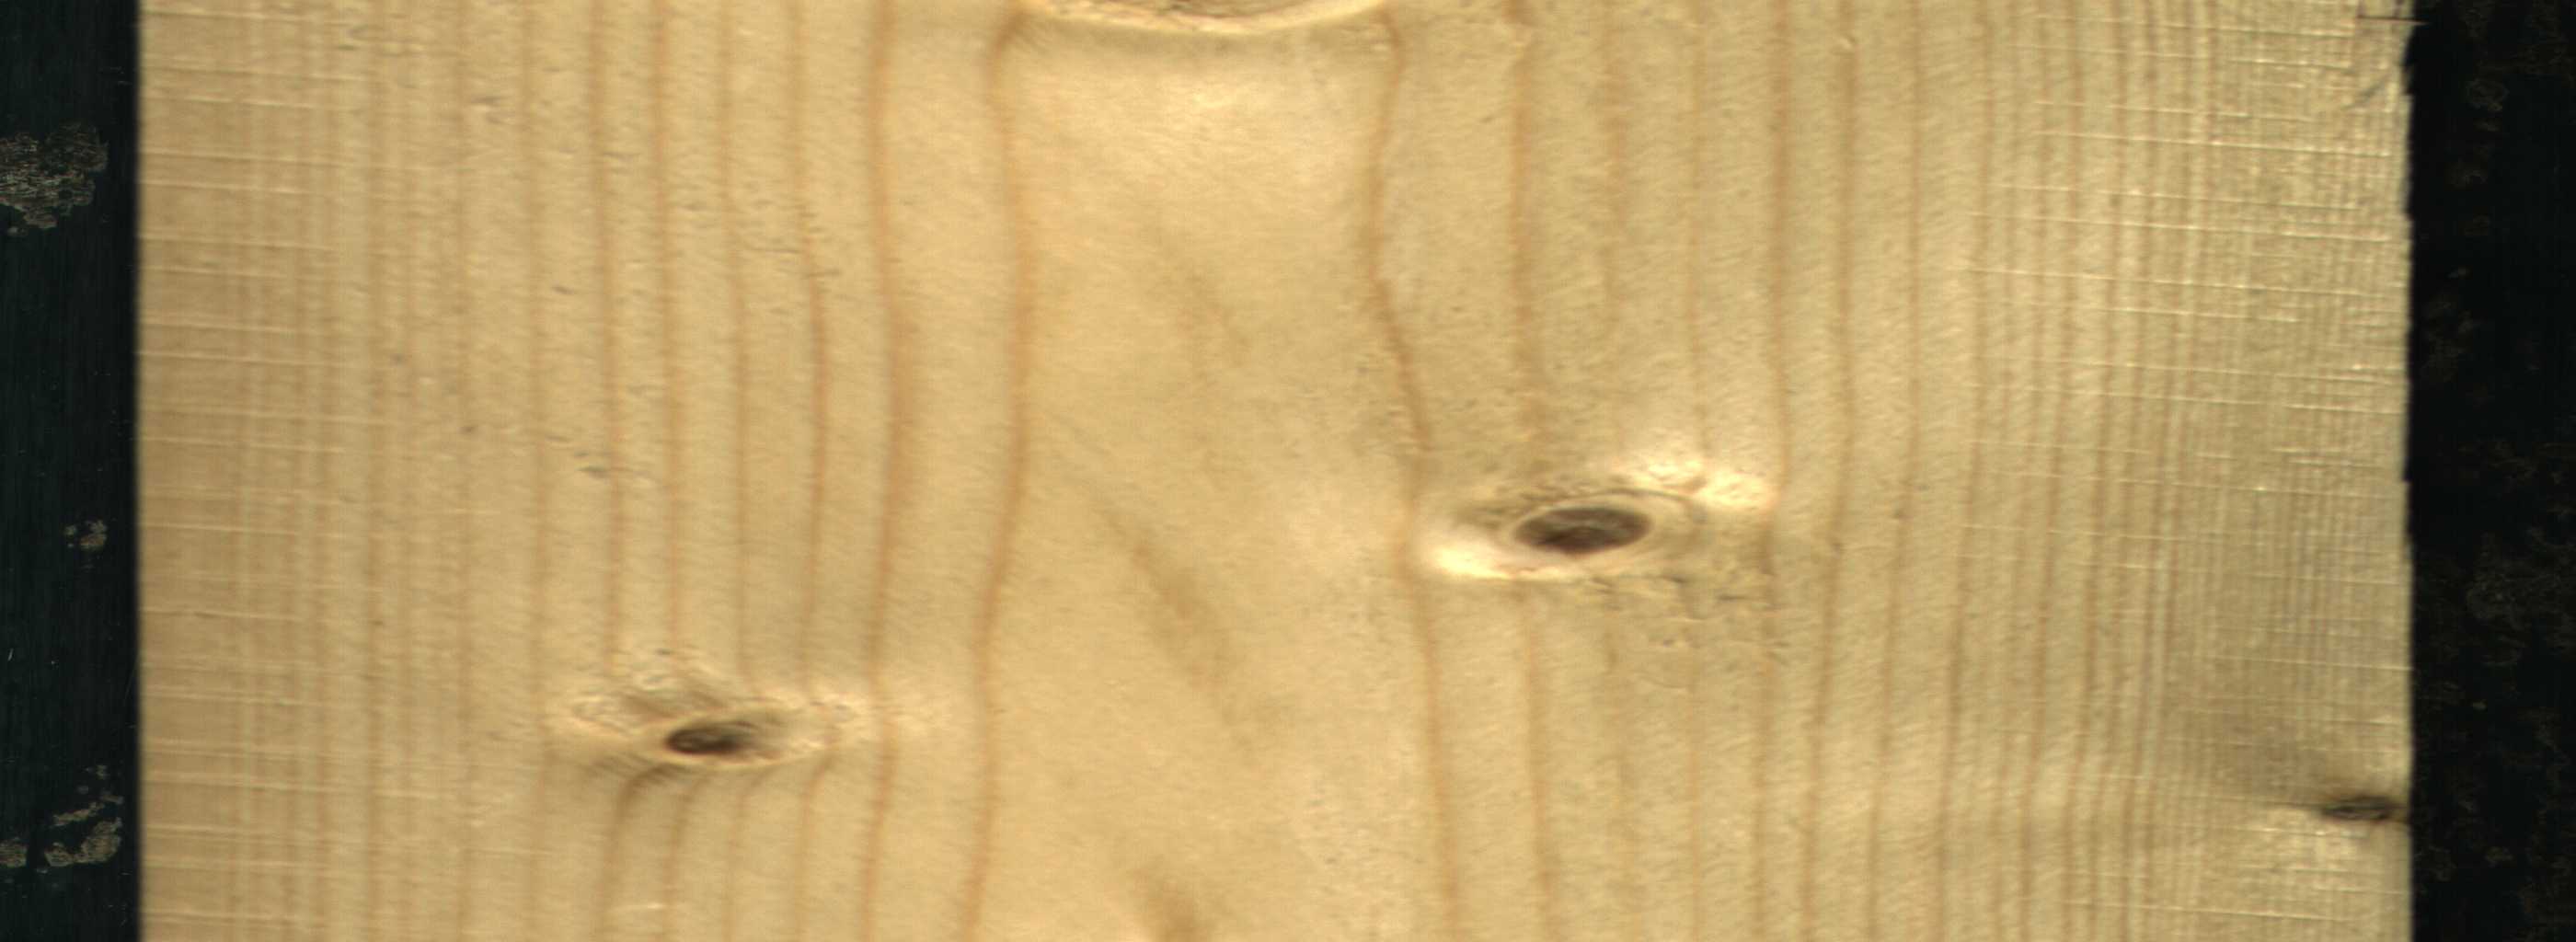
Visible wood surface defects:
Live_Knot
Live_Knot
Live_Knot